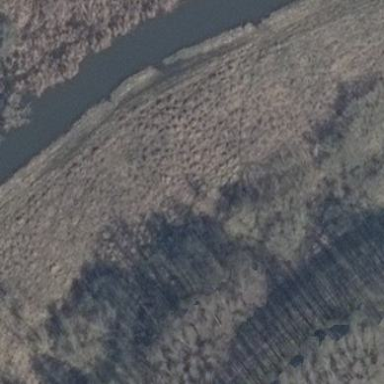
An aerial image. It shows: Reedbed in wetland area.